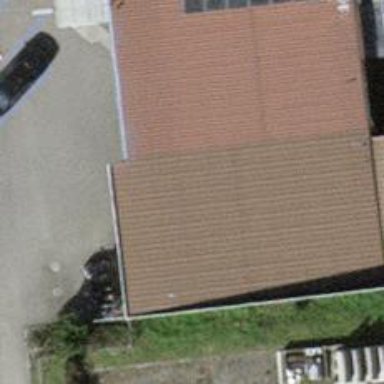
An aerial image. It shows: Car repair shop.